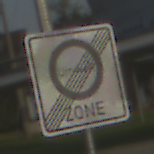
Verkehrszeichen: EndeUmweltzone
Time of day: SunriseSunset
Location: Outdoor (Special)
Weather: Clear
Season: NotSpecified
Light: Natural